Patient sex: M
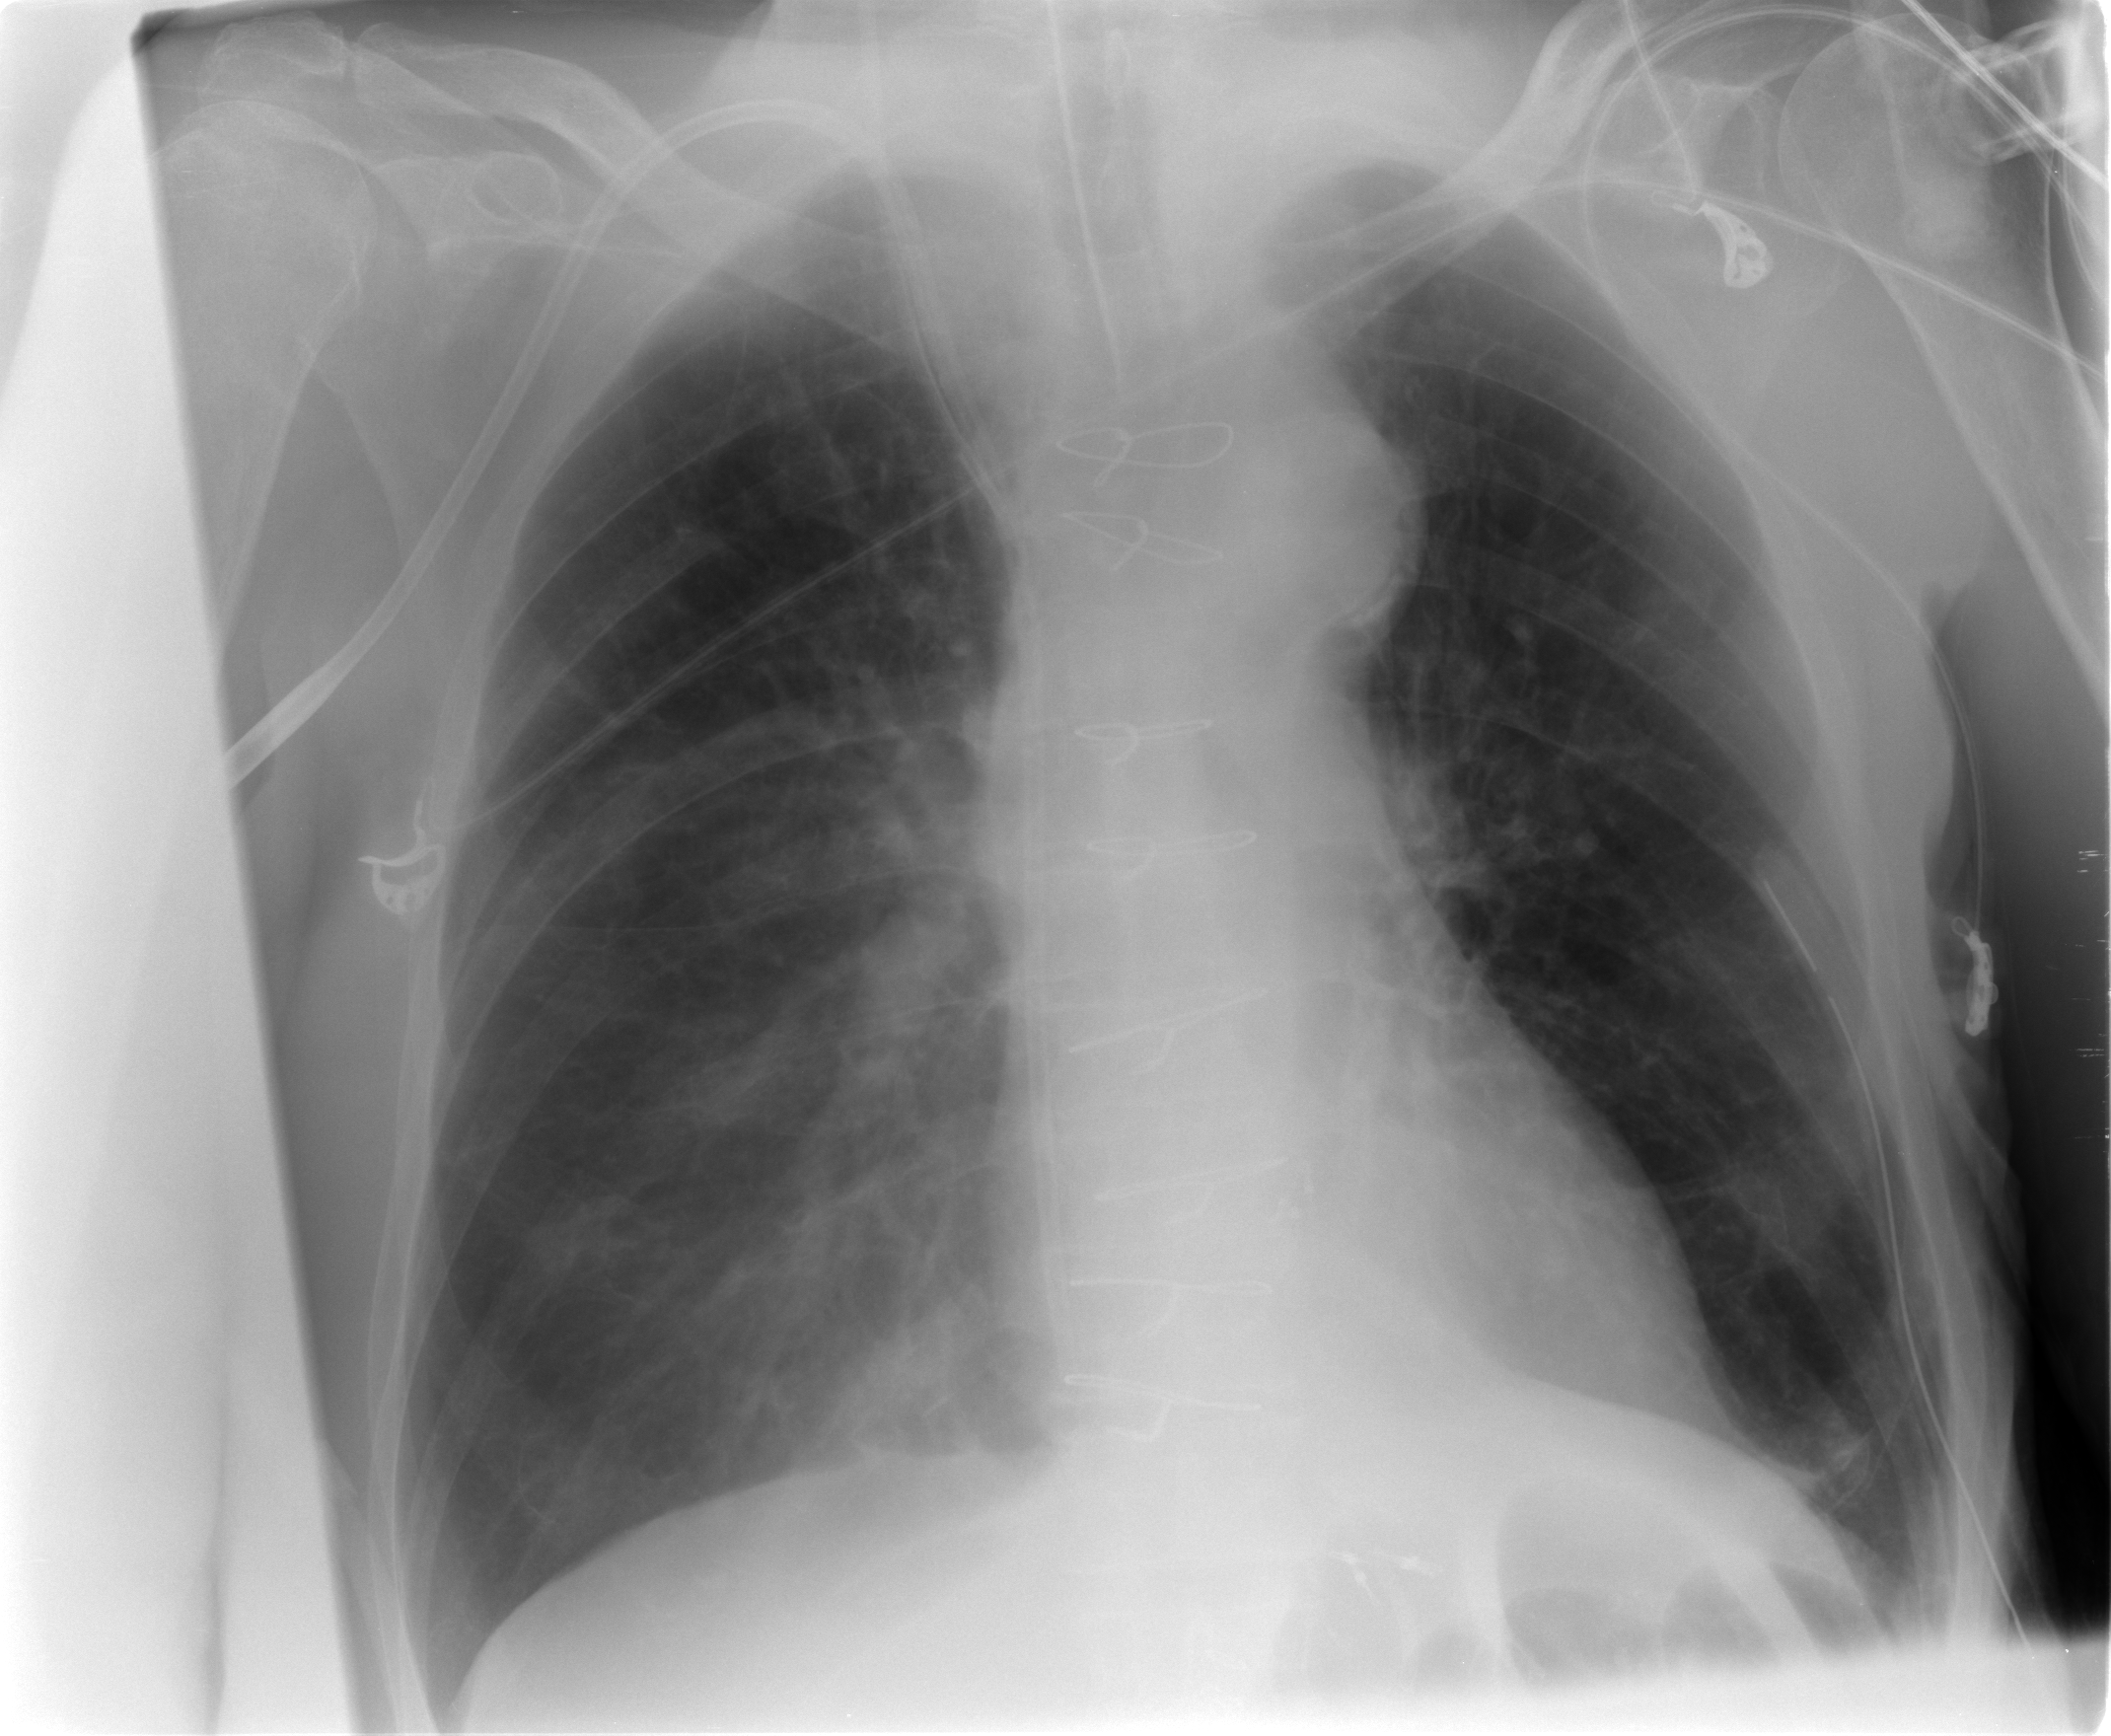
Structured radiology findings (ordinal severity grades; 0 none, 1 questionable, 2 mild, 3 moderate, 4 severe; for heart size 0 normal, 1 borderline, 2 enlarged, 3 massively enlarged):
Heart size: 0
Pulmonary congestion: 1
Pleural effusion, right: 0
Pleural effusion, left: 0
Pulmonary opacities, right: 0
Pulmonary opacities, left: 0
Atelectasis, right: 1
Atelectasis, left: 1